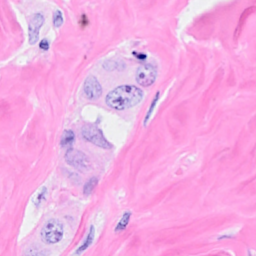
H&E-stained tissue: Breast